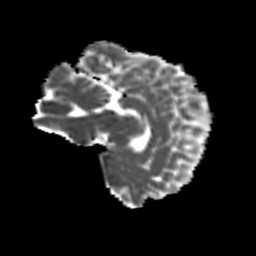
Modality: MD
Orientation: sagittal
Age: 30
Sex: male
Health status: healthy
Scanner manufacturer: siemens
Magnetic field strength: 3 T
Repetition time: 8.6 s
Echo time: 0.095 s